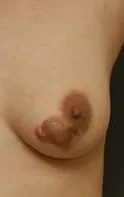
Preoperative appearance of the patient. A 2 x 1 cm reddish mass with 3 x 2 cm brownish plaque-like cutaneous thickening.
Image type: medical_photograph (other_medical_photograph)